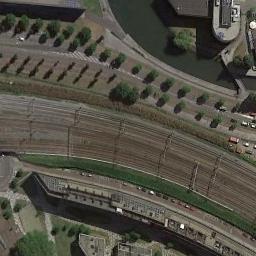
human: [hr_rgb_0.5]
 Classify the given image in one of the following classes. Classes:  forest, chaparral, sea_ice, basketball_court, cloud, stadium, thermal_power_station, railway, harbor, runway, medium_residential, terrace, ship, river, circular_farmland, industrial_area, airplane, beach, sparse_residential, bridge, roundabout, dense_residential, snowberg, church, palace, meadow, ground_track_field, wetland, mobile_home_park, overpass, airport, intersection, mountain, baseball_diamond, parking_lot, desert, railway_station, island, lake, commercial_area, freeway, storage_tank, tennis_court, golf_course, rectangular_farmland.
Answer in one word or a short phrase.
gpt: railway